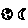
Label: moon